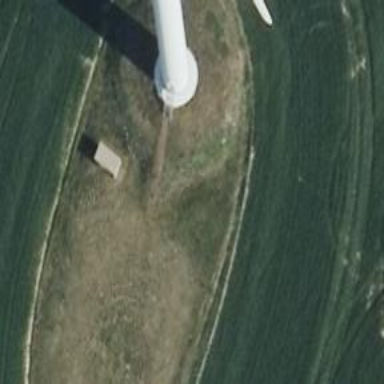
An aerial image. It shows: Wind generator powered by wind. The generator type is horizontal axis and it uses wind turbines.